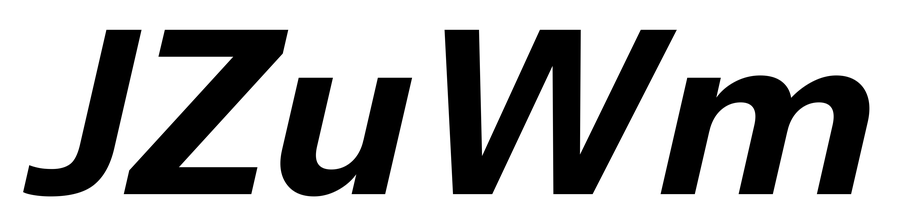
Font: InstrumentSans-Italic_Bold_Italic